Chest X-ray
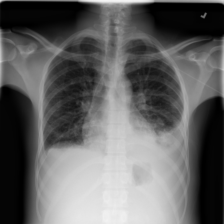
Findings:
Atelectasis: negative
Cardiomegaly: negative
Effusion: positive
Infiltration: positive
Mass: negative
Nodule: negative
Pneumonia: negative
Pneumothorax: negative
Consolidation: negative
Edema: negative
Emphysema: negative
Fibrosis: negative
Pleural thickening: negative
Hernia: negative